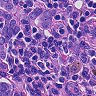
Metastatic tissue present: yes